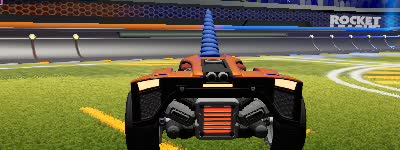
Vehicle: breakout